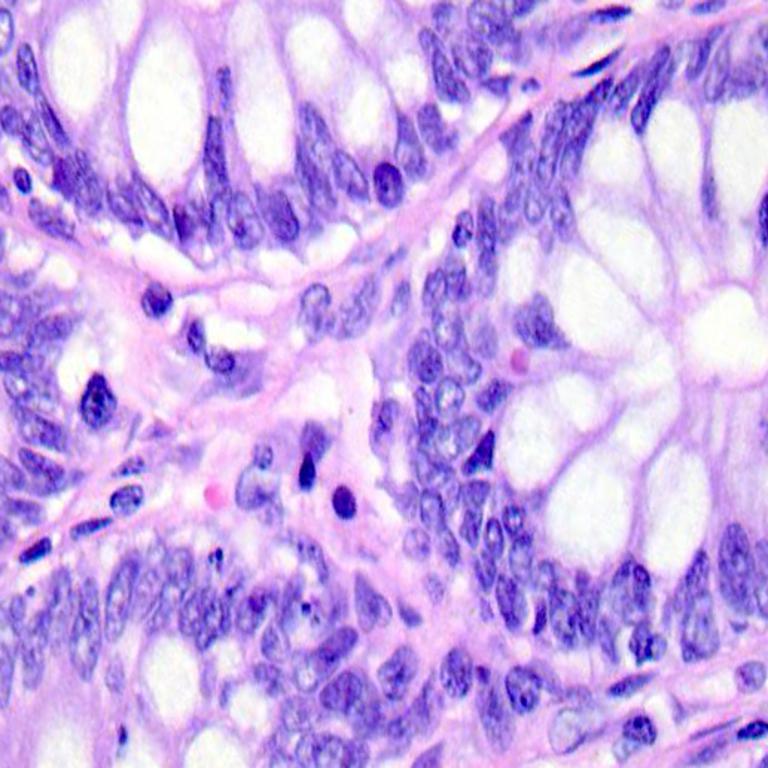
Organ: colon
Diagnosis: benign